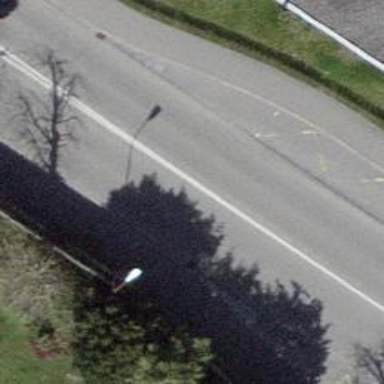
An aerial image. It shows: Bus stop with designated public transport stop position.